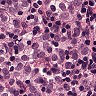
Metastatic tissue present: yes